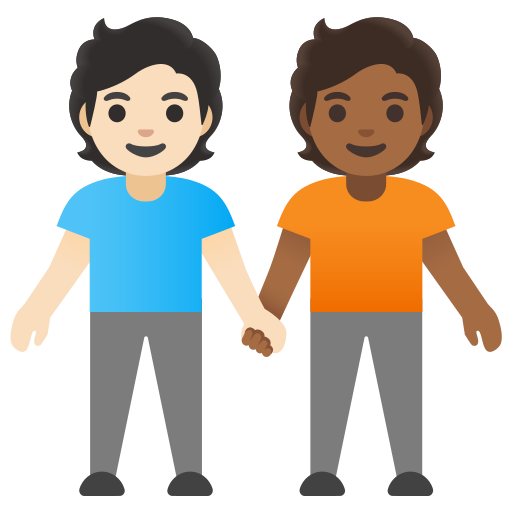
Emoji: 🧑🏻‍🤝‍🧑🏾